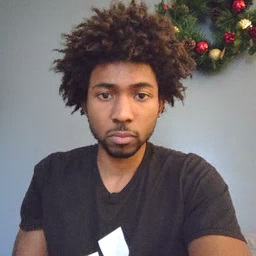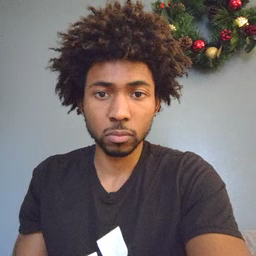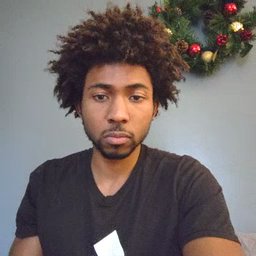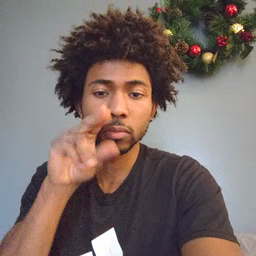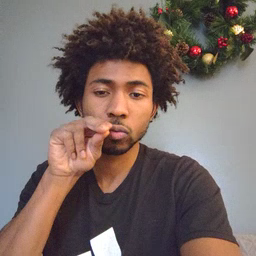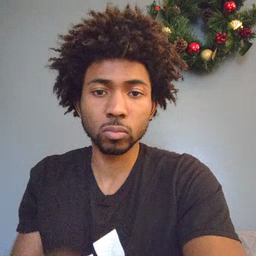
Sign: goose